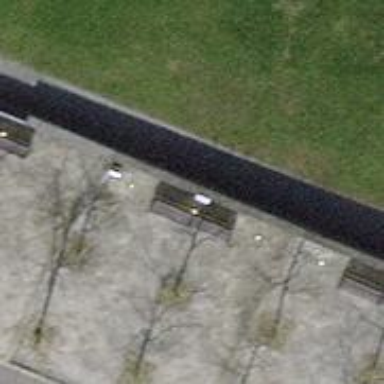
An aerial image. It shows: Bench for seating.